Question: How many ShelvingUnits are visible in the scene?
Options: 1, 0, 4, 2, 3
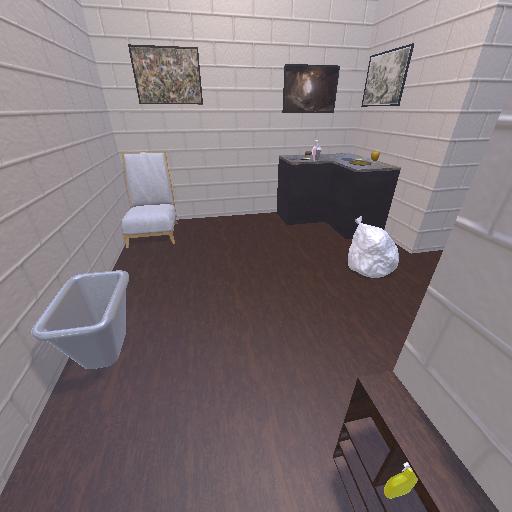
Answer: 1